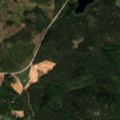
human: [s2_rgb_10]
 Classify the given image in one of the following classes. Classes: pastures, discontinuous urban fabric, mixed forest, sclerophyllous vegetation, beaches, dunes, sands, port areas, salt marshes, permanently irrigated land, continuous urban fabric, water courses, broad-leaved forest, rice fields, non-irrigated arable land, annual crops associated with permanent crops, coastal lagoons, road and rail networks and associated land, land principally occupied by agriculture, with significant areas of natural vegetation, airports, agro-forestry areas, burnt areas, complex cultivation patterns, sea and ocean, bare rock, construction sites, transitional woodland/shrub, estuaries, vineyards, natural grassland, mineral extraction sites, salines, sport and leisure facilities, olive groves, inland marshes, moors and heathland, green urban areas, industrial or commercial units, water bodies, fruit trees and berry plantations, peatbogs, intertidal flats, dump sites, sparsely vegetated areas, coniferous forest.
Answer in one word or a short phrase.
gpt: coniferous forest, mixed forest, transitional woodland/shrub